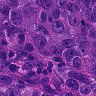
Metastatic tissue present: yes